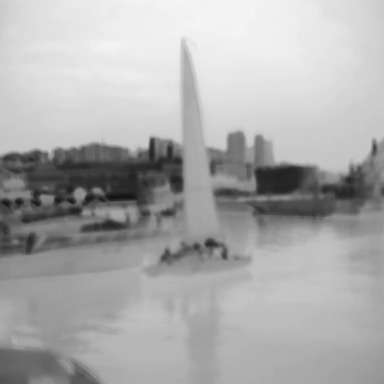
There is a sailboat in the infrared image.